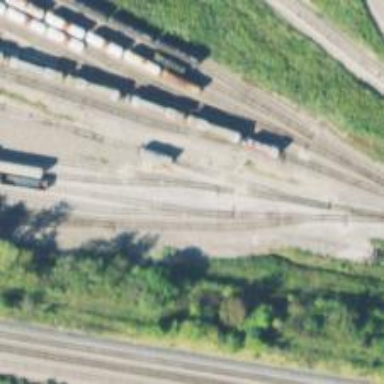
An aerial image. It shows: Railway yard in service.